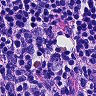
Metastatic tissue present: no